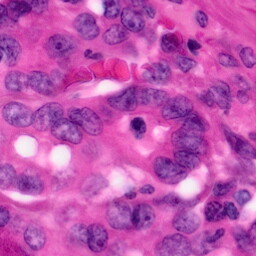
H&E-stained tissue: Pancreatic